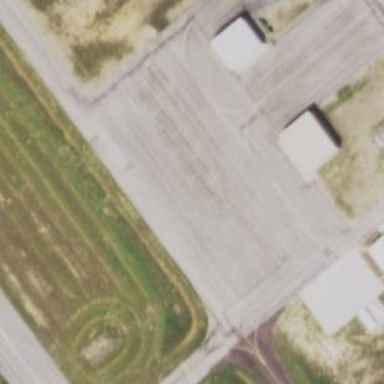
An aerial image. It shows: Apron at the airport.